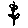
Label: flower